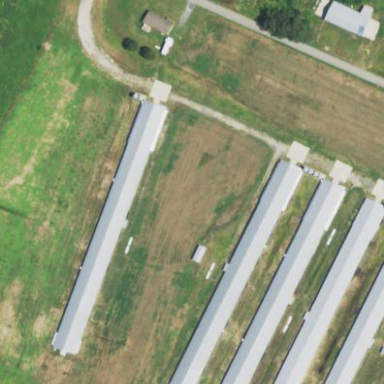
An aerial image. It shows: Farm auxiliary building.